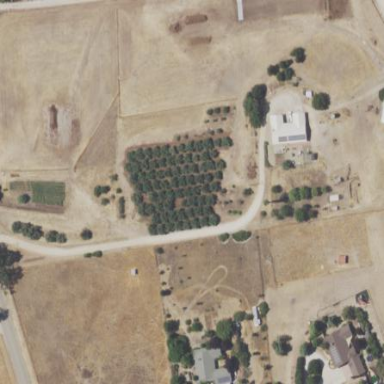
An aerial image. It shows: Orchard.